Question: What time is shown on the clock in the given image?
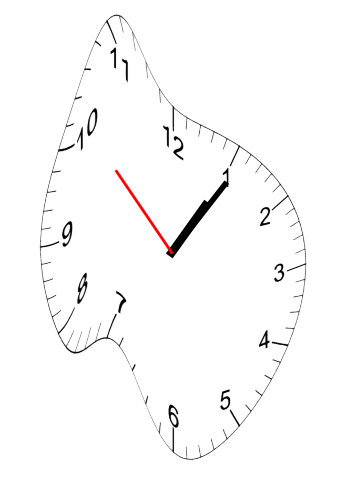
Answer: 01:05:52